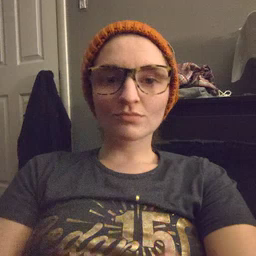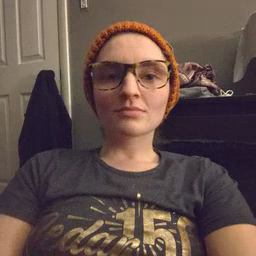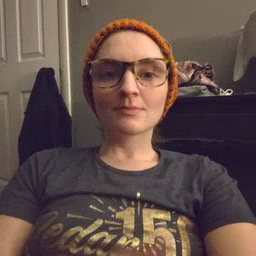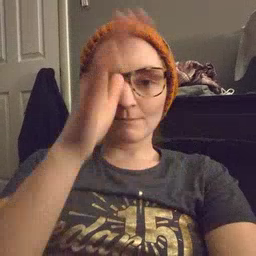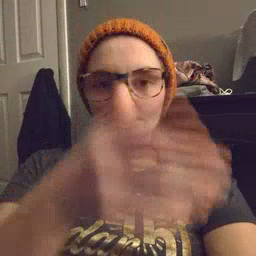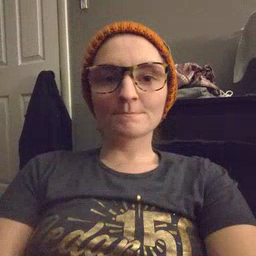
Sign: grandpa